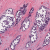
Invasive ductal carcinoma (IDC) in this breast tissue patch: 1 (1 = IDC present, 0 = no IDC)